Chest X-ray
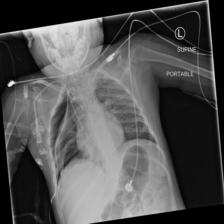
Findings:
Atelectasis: negative
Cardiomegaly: negative
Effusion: negative
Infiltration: positive
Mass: negative
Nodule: negative
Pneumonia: negative
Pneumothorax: positive
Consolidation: negative
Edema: negative
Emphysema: negative
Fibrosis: negative
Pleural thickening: negative
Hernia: negative